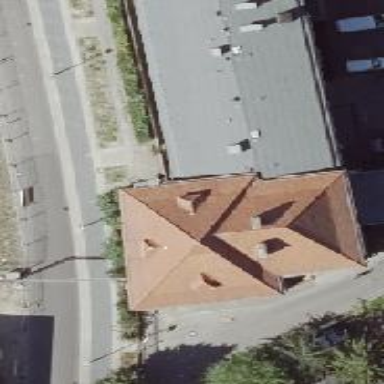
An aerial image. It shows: Building with ridged roof.